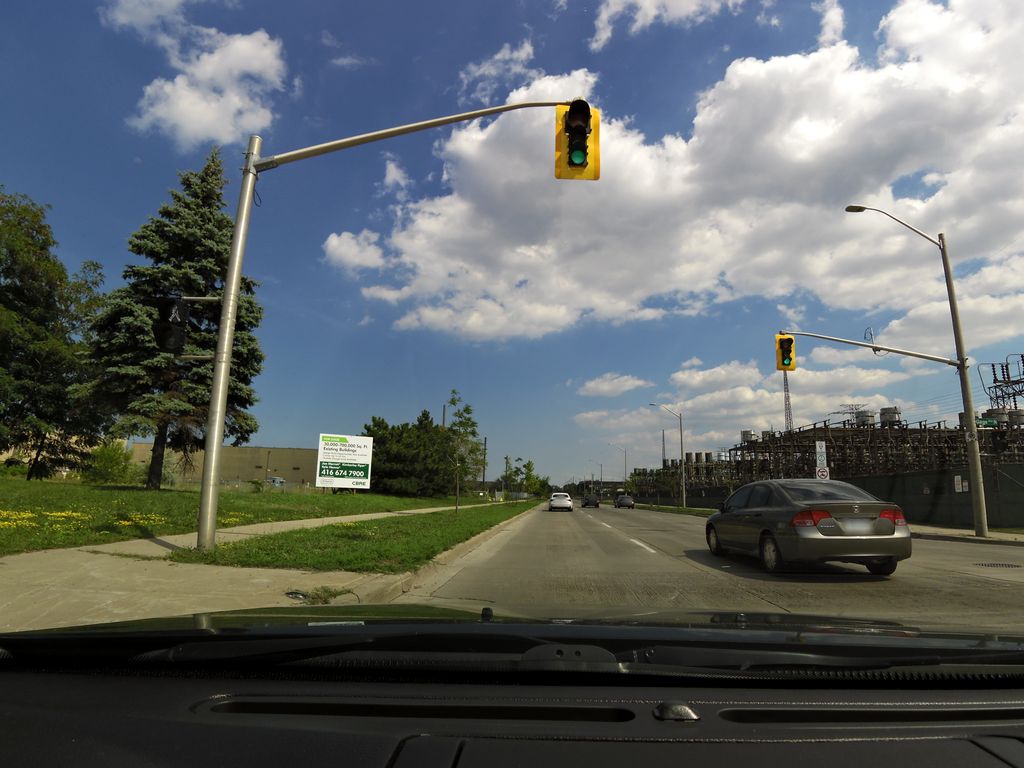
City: hamilton